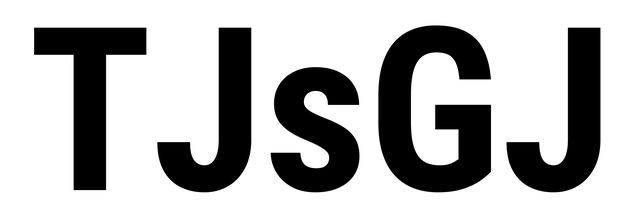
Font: Roboto_Condensed_Bold